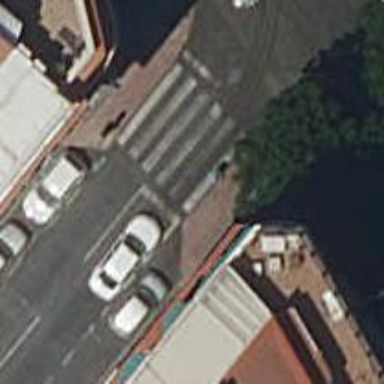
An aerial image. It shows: Crossing with traffic signals.